Field crop: maize
Growth stage: 2
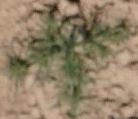
Species: salsola